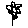
Label: flower